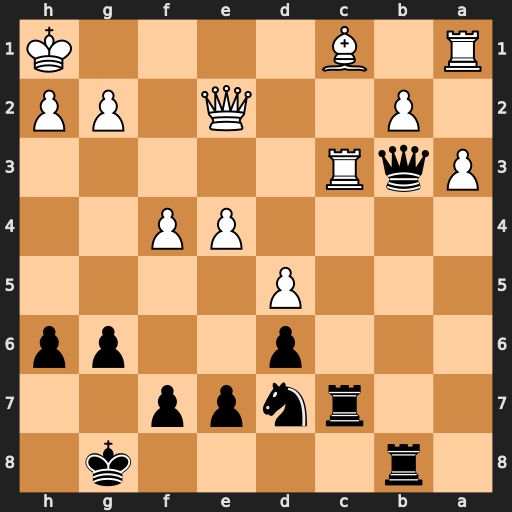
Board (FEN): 1r4k1/2rnpp2/3p2pp/3P4/4PP2/PqR5/1P2Q1PP/R1B4K
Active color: b
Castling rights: -
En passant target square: -
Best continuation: Rxc3 bxc3 Qxc3